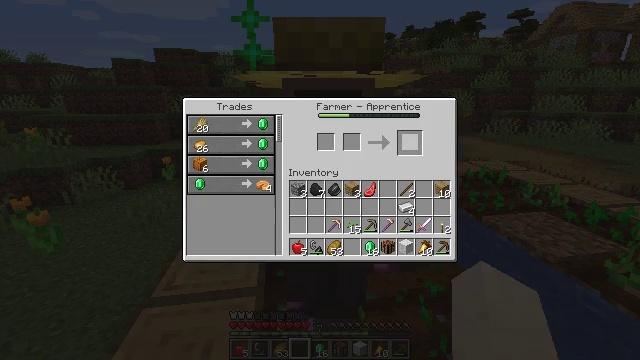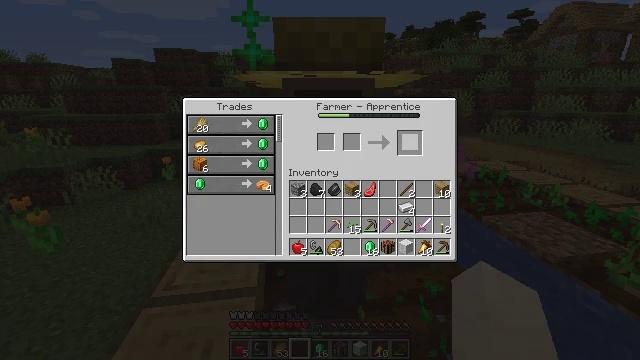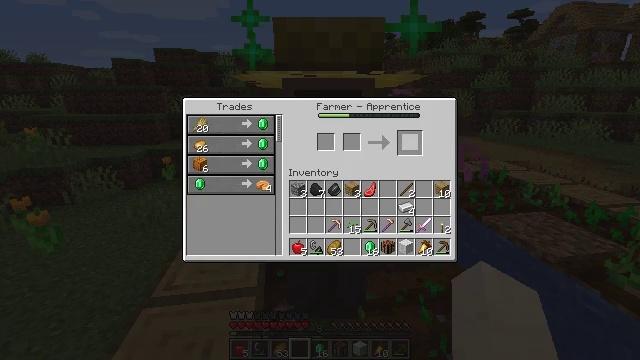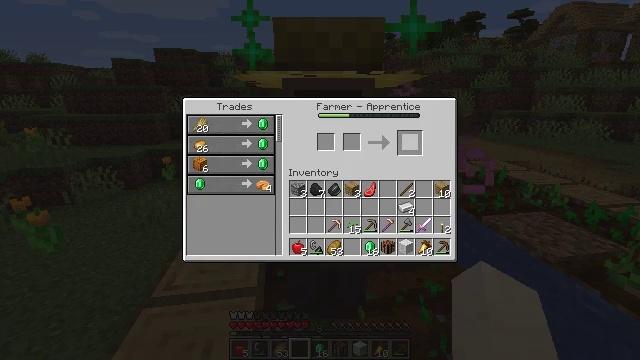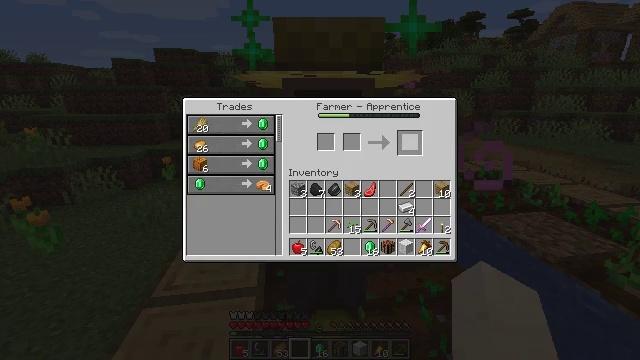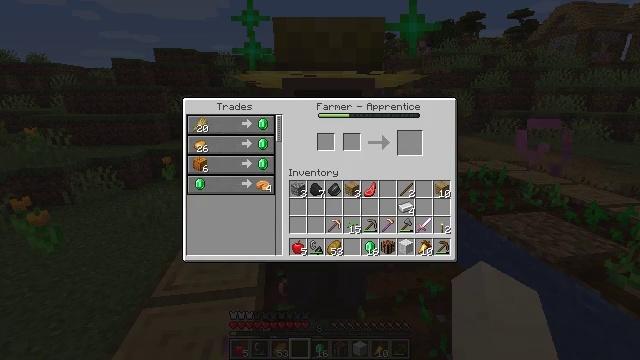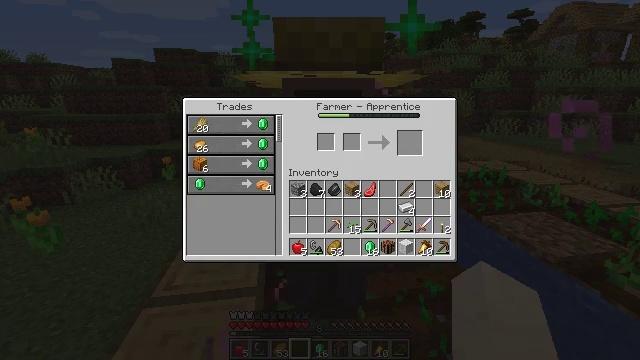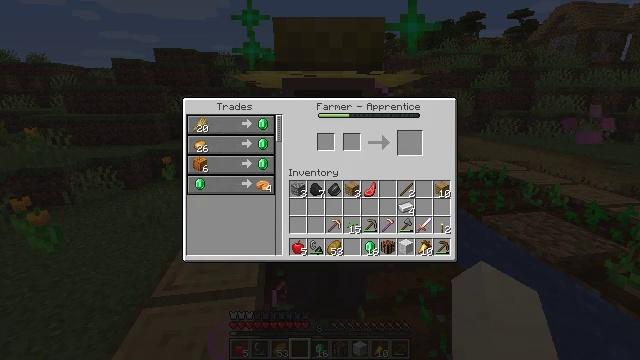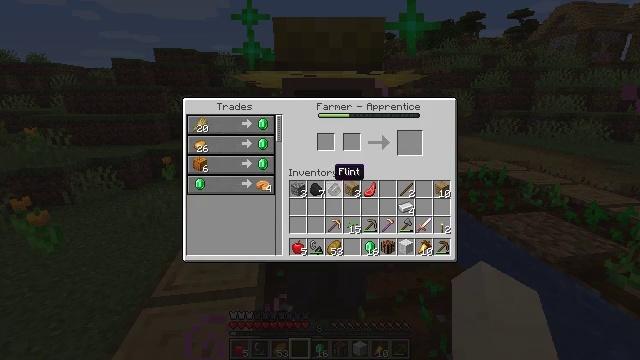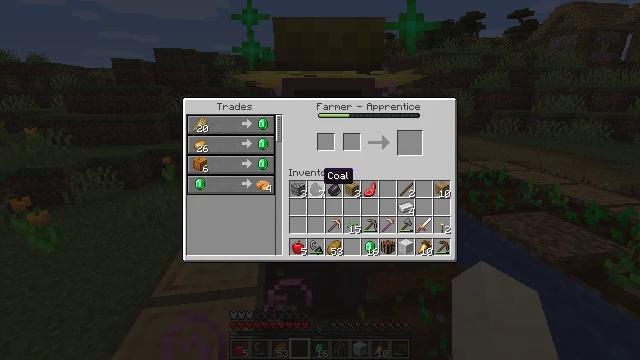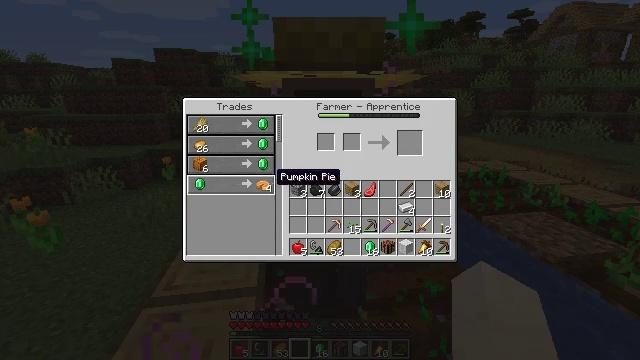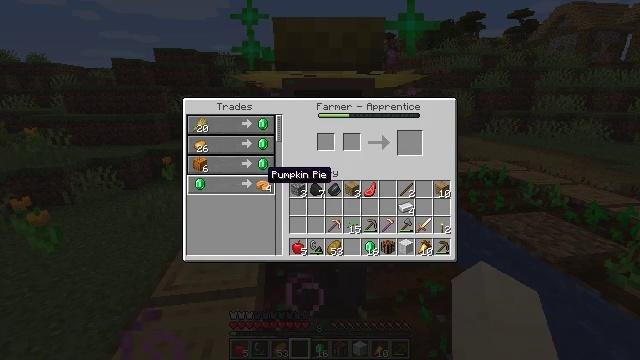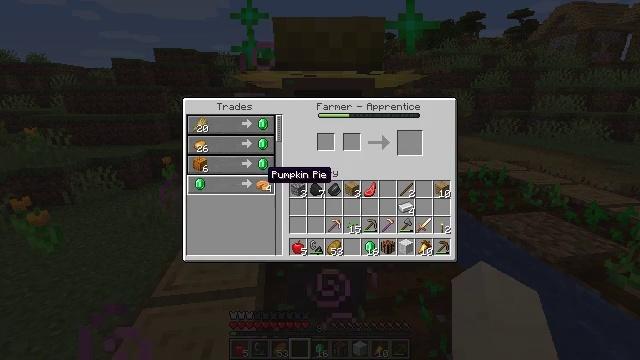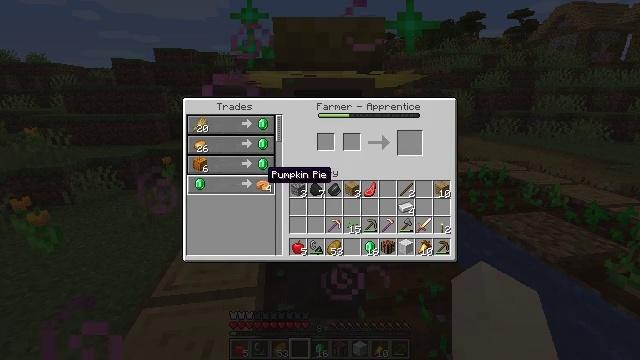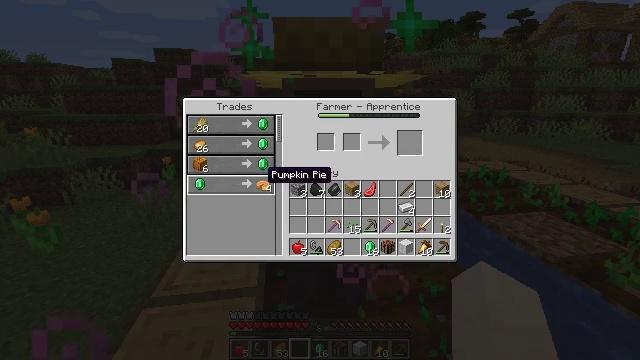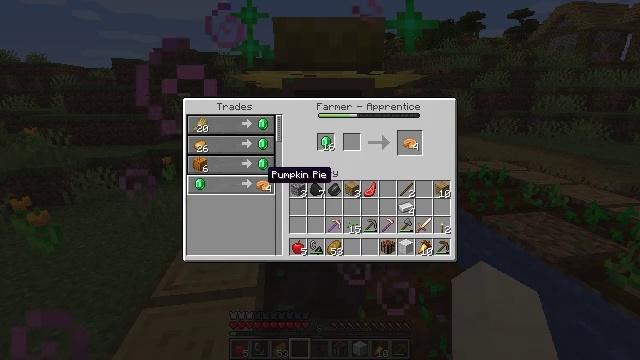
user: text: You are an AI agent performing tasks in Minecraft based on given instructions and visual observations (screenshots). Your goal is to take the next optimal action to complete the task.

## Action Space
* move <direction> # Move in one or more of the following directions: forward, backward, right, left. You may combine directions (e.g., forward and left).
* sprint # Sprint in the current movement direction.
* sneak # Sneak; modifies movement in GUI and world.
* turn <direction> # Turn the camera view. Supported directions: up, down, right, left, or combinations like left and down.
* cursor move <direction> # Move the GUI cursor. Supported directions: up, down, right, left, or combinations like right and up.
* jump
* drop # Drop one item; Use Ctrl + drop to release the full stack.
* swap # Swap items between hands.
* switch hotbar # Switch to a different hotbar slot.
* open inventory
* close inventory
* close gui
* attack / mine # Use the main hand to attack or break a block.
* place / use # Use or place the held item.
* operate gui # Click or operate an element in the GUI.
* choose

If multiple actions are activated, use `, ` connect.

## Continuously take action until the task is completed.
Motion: motion action
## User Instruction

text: Craft a pumpkin pie.
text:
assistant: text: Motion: sneak, open gui
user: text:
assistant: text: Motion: sneak
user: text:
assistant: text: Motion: sneak
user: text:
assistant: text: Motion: sneak
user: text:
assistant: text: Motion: sneak, cursor move left
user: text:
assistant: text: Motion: cursor move left and down
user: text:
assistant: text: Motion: cursor move left and down
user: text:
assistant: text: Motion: no_op
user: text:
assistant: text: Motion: cursor move left
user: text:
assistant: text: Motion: cursor move left
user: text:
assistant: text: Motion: cursor move left
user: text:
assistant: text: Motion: no_op
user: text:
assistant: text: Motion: no_op
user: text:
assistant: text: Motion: no_op
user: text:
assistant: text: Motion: operate gui
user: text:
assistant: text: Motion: operate gui
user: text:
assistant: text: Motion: cursor move right
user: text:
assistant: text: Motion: cursor move right and up
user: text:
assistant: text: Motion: cursor move right
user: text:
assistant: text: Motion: no_op
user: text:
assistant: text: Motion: no_op
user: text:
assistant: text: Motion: no_op
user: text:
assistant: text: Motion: cursor move left
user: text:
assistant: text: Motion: cursor move left
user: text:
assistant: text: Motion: no_op
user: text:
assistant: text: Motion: no_op
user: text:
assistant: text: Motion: no_op
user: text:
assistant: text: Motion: no_op
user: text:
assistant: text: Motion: no_op
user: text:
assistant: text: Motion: no_op